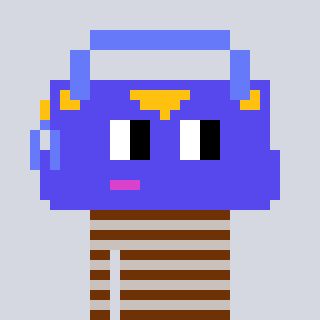
a pixel art character with square blue glasses, a bag-shaped head and a foggrey-colored body on a cool background